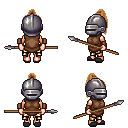
a pixel art fantasy rpg character, female body template, human, light skin, brown tunic, gold greaves, brown long topknot hairstyle, metal helm, leather bracers, gray slippers, spear, four views (front, back, left, right), 2x2 character sprite sheet, small pixel art, hard edges, no anti-aliasing